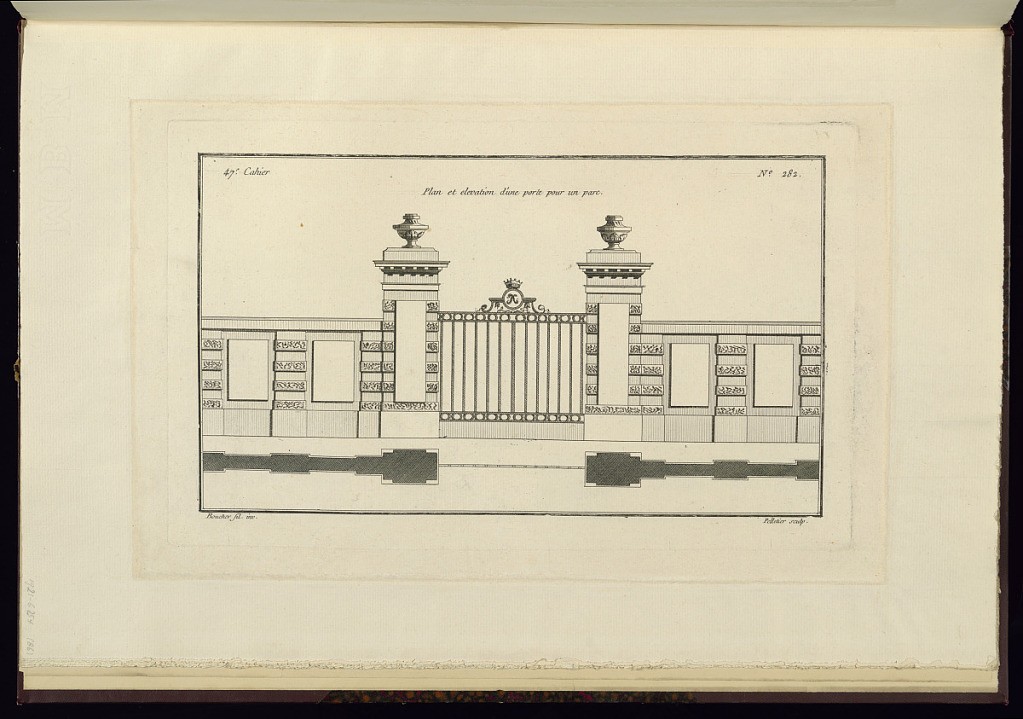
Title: Plan et elevation d'une porte pour un parc
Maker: Juste-François Boucher, French, 1736 – 1782
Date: ca. 1775
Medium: Engraving on off white laid paper
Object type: Print
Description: Plan and elevation for an iron park gate, decorated with a monogram and crown at center. On the sides of the gates are vases. The plate is signed.